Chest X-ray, PA view. Patient: 37 years old, sex M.
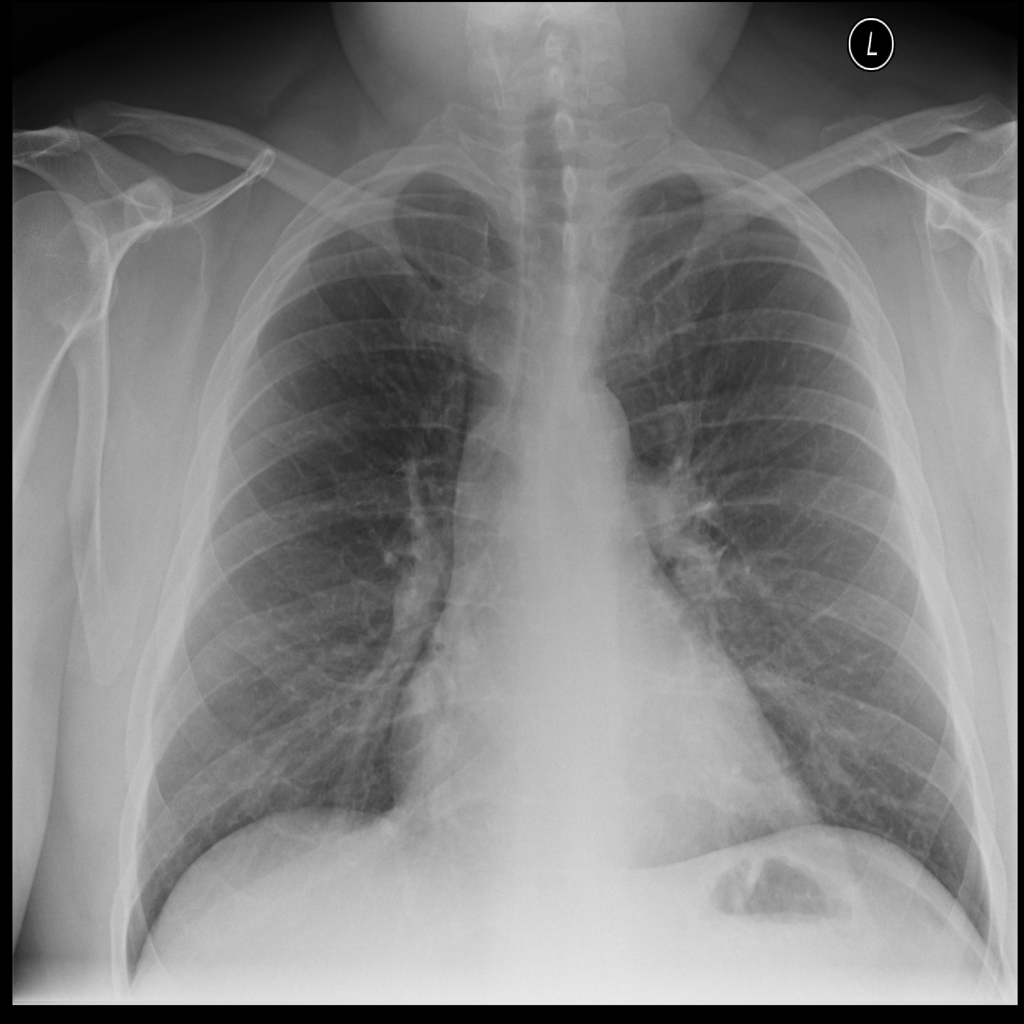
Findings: No Finding